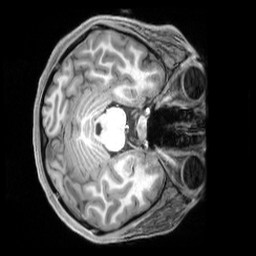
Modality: T1w
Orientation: axial
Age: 21
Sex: female
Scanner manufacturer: siemens
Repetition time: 2.3 s
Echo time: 0.00229 s